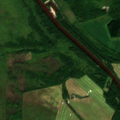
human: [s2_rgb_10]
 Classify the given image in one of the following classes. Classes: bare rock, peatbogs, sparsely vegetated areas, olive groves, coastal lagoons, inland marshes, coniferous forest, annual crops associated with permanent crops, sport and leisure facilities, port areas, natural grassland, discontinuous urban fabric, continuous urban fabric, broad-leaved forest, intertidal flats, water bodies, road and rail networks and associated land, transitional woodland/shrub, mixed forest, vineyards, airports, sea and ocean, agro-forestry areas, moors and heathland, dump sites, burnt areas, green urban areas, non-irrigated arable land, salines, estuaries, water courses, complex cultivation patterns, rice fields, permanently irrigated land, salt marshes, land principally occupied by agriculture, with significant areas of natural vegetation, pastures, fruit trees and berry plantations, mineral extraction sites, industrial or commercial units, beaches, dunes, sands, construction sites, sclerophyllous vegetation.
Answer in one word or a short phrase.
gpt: non-irrigated arable land, pastures, broad-leaved forest, salt marshes